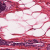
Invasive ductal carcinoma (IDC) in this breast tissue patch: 0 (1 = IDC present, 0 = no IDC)